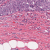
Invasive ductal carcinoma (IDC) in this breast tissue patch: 0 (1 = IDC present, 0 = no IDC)